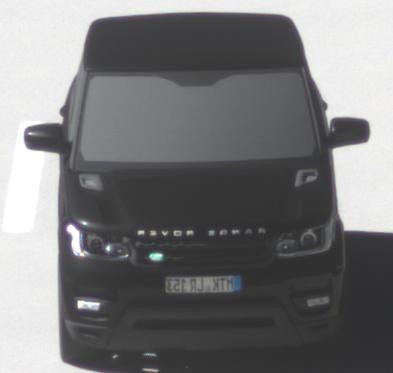
Make: Land Rover
Model: Range Rover Sport 5.0 V8 SC
Detailed model: Range Rover Sport (II)
Model produced from: 2013/09
Model produced until: 2015/07
Doors: 5
Color: black
Road condition: dry road
Daytime: midday
Contrast: high contrast